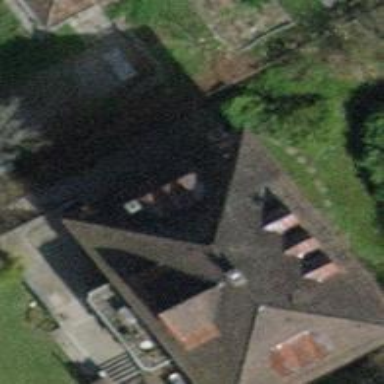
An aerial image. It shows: Building with hipped roof.